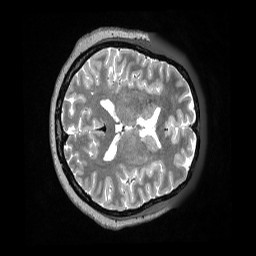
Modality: T2w
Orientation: axial
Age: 38
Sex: female